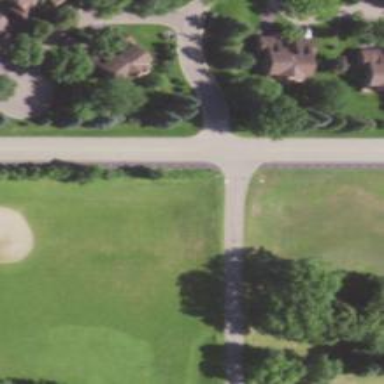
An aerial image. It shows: Unmarked asphalt crossing on cycleway road.